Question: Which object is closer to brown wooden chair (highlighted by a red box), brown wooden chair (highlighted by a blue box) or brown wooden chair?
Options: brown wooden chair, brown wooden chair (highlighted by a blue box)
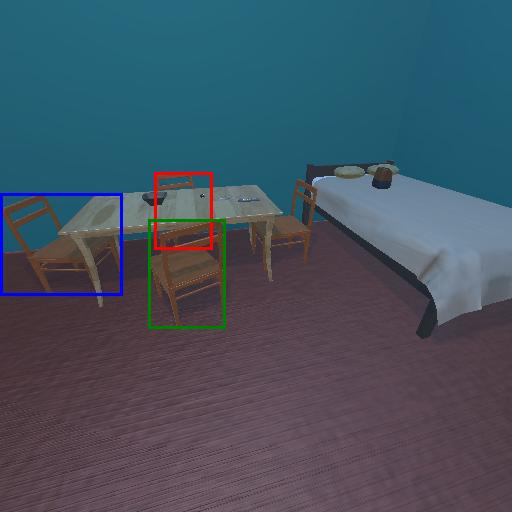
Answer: brown wooden chair